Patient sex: F
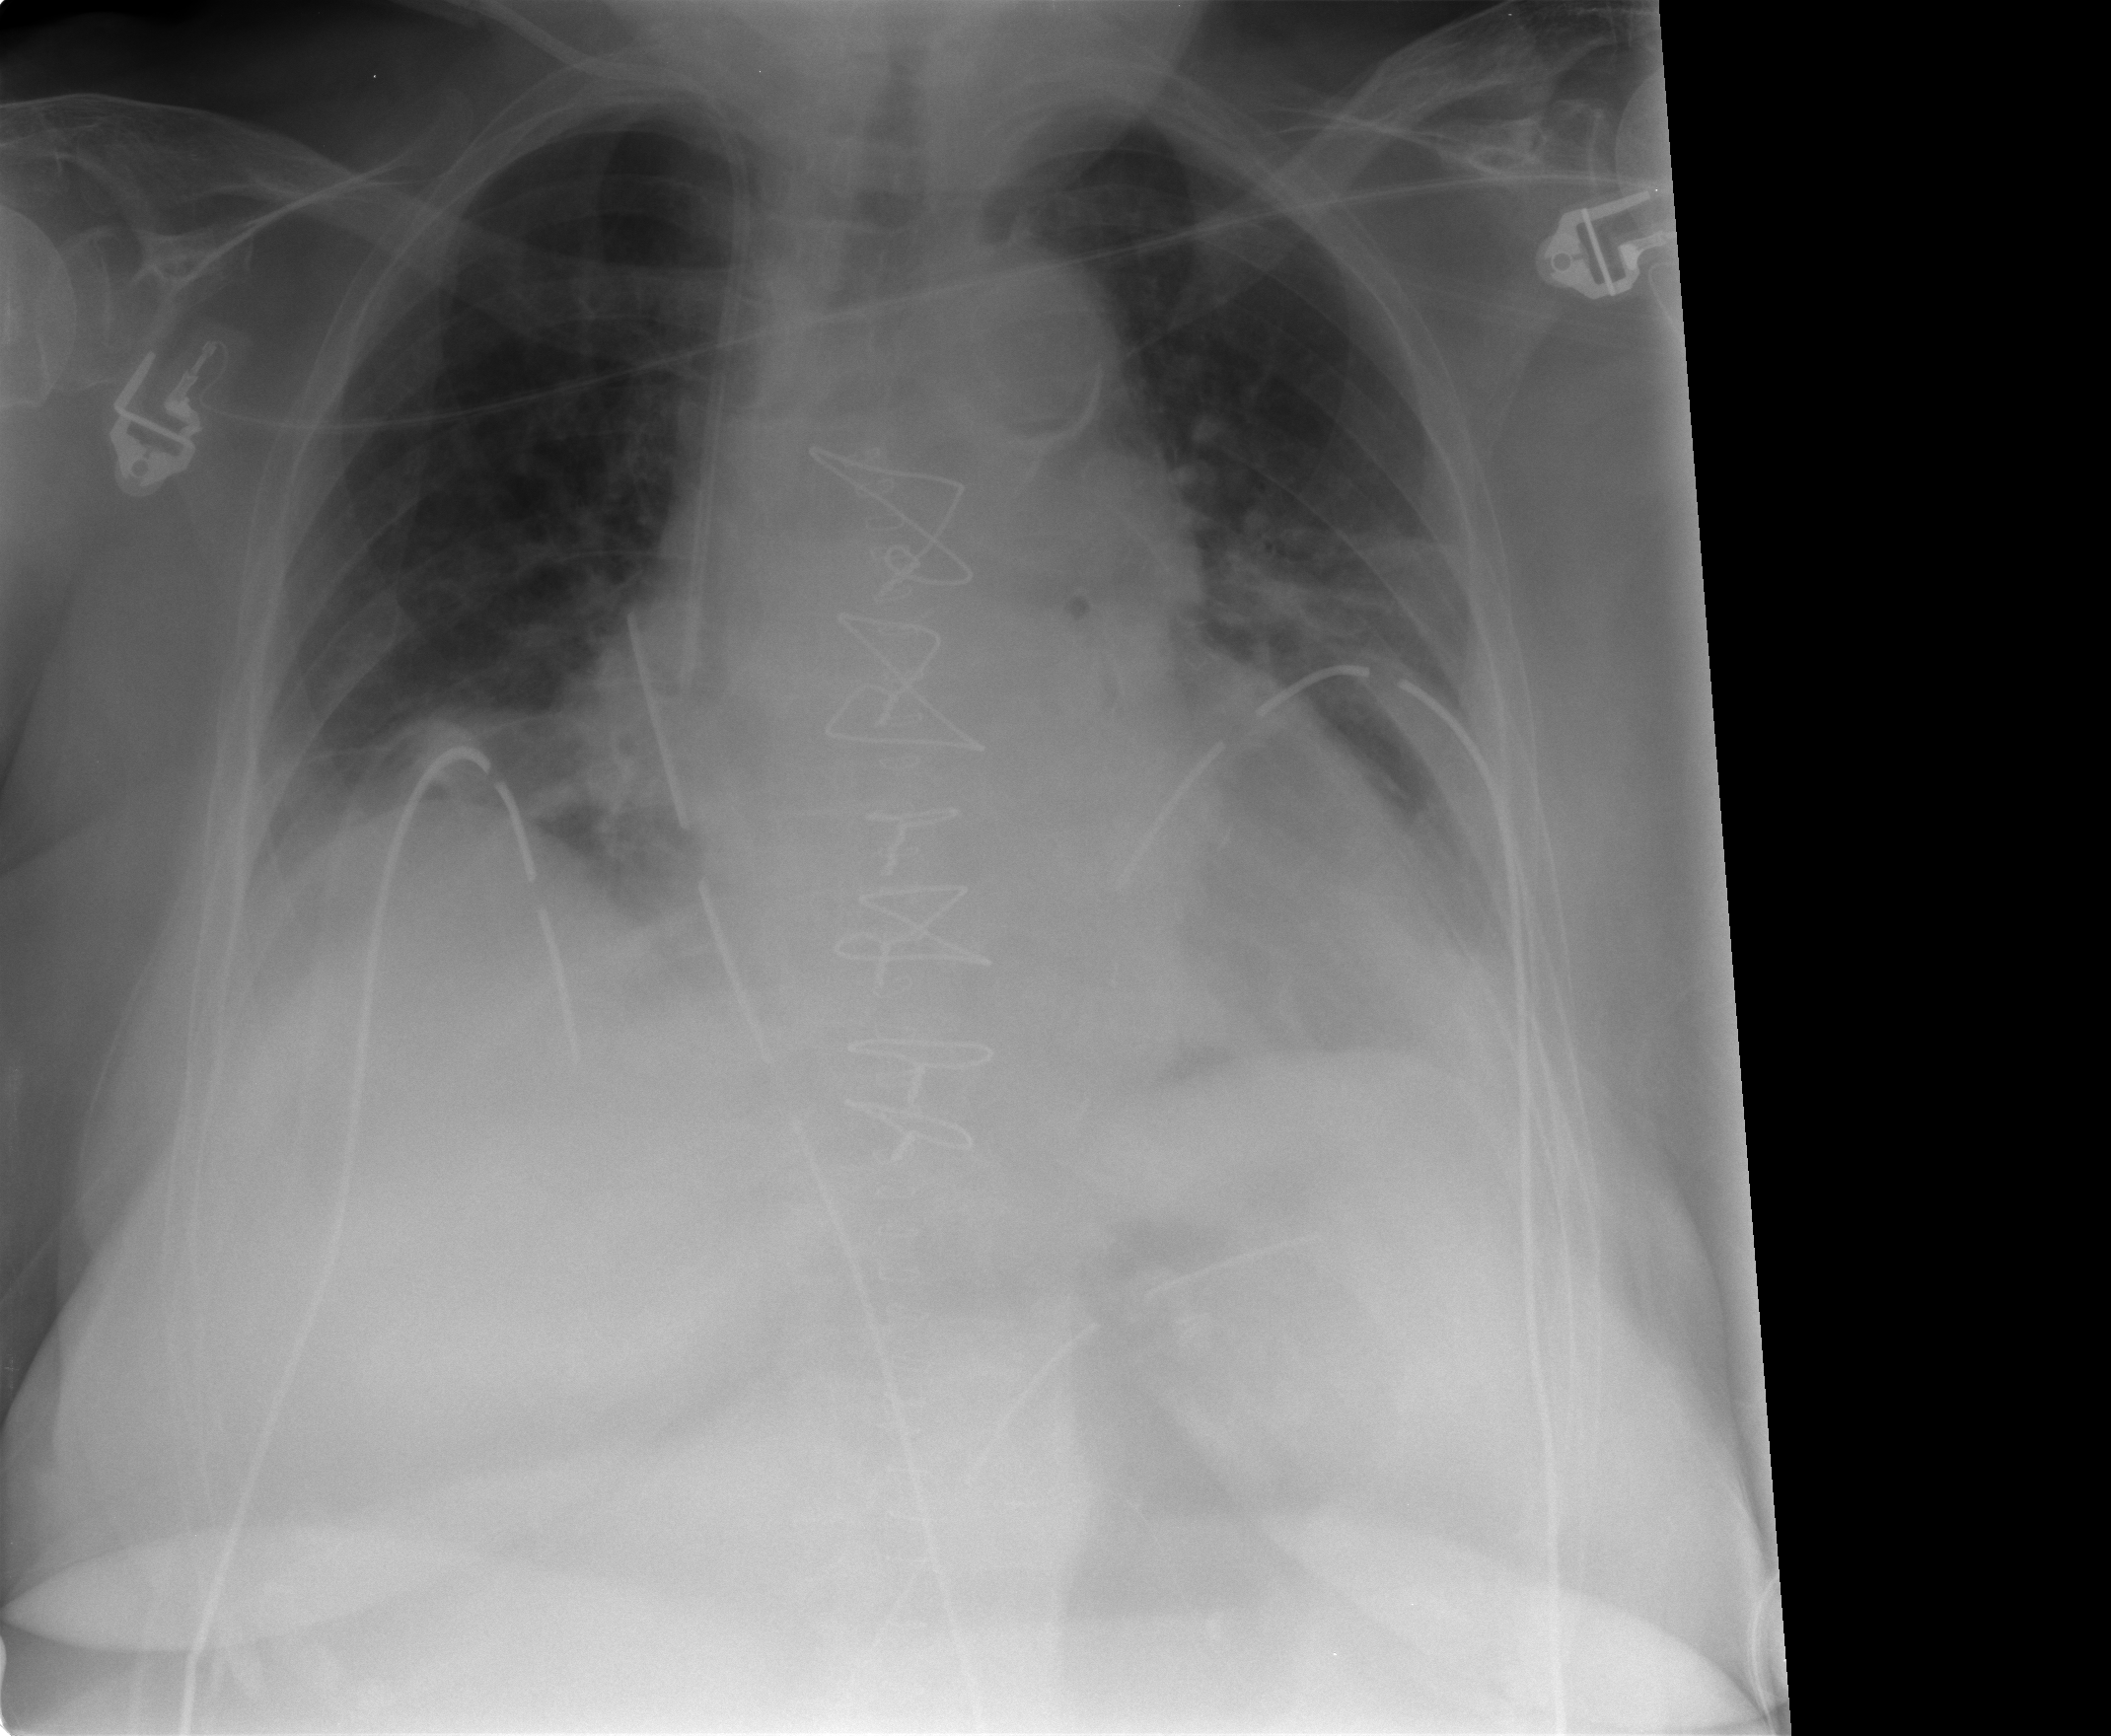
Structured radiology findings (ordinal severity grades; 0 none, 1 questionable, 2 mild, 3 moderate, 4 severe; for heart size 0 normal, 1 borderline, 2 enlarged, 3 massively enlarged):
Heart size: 2
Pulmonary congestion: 2
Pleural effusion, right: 0
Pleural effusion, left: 2
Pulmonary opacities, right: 1
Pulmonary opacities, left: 1
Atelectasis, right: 2
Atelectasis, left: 2